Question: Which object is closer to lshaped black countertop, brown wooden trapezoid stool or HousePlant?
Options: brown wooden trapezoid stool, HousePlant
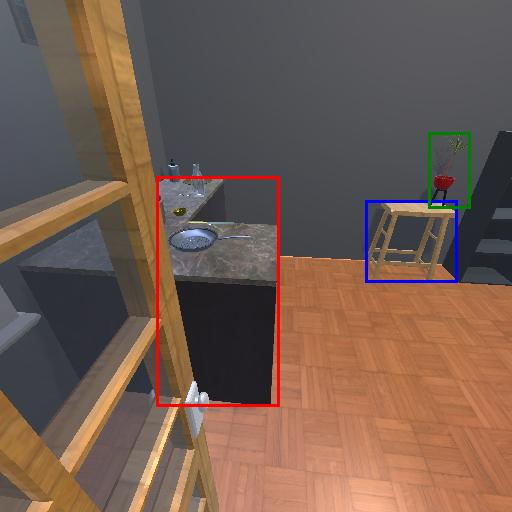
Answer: brown wooden trapezoid stool